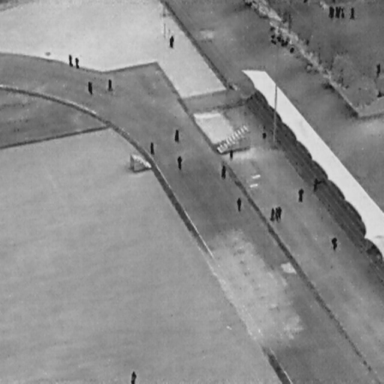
There are 21 objects shown in the infrared image, including 20 People, and a DontCare.